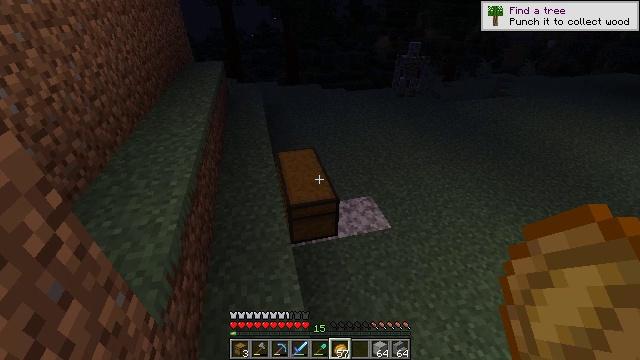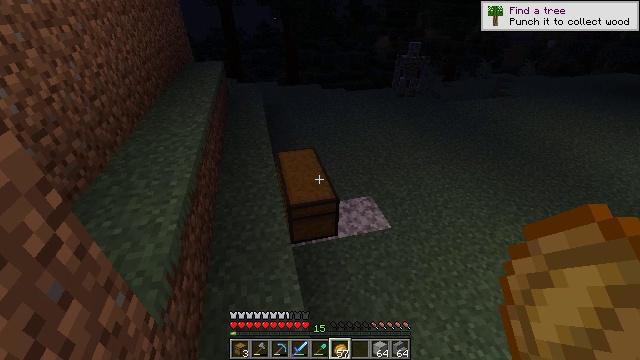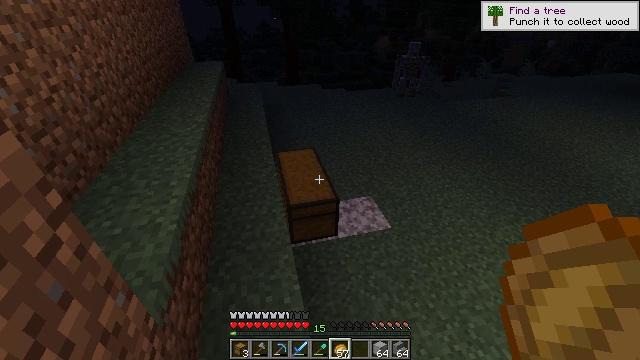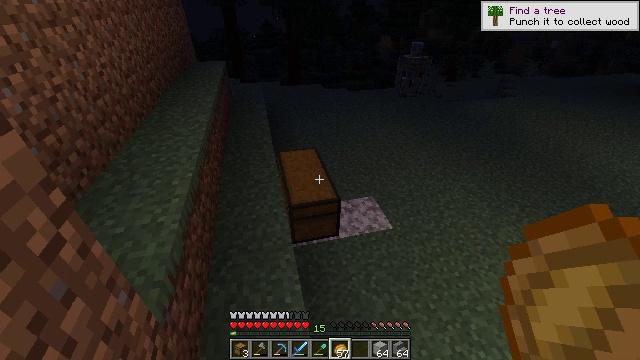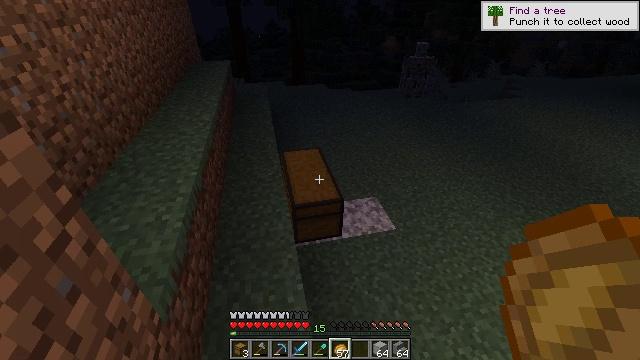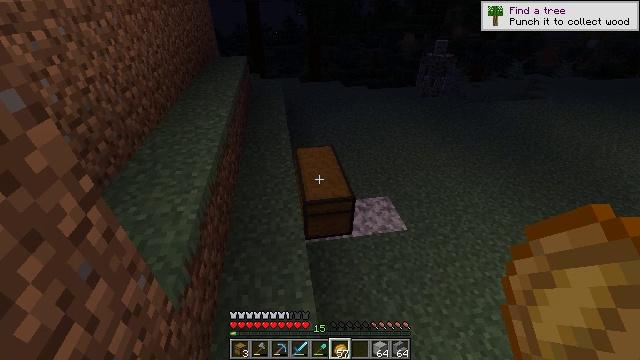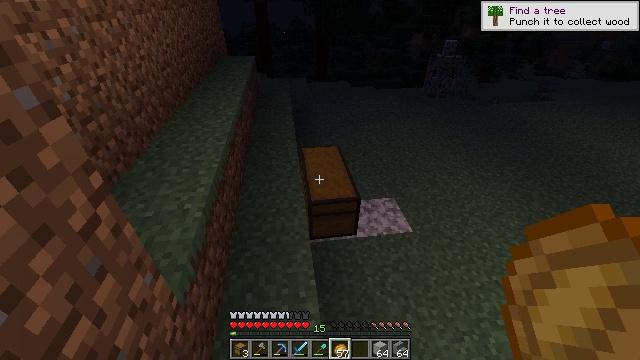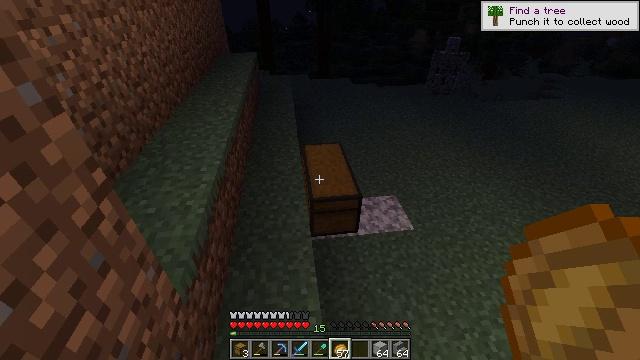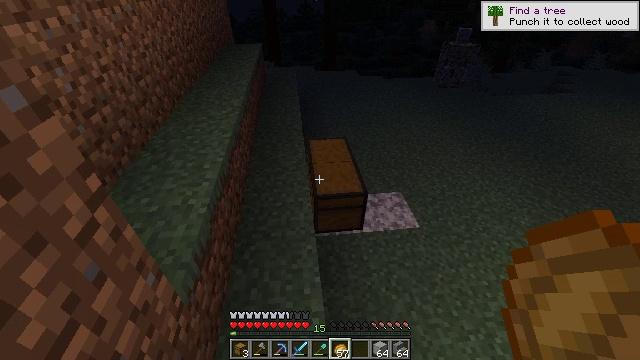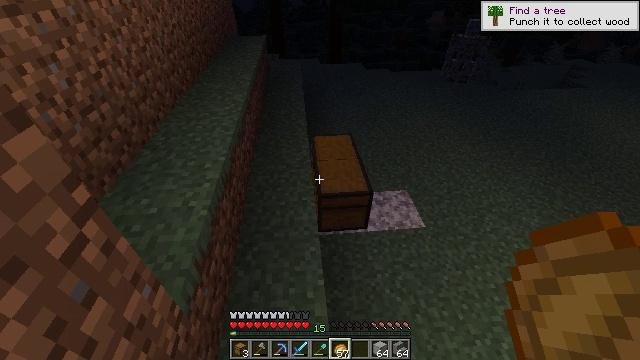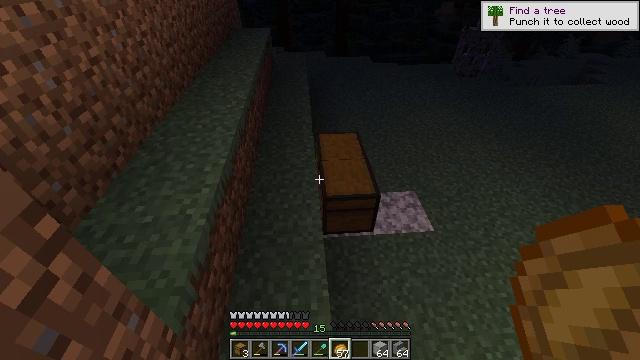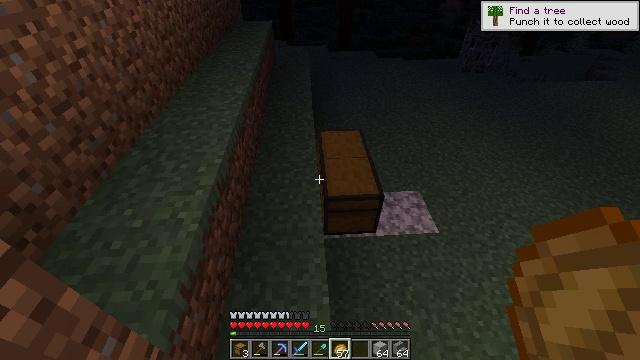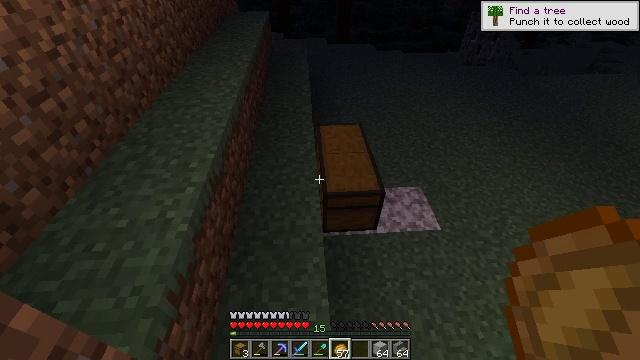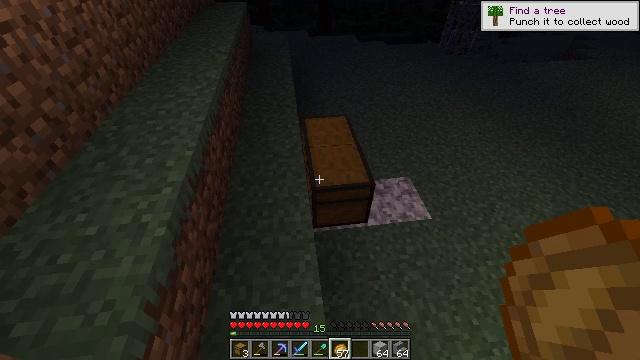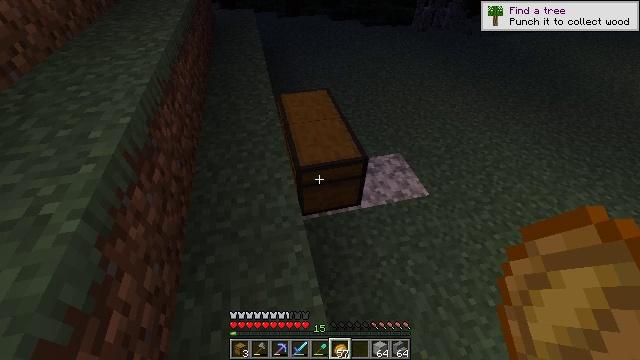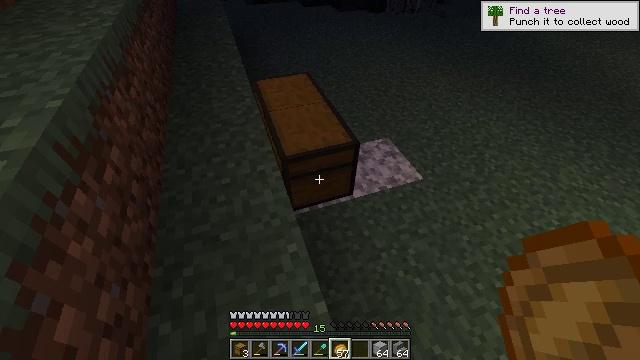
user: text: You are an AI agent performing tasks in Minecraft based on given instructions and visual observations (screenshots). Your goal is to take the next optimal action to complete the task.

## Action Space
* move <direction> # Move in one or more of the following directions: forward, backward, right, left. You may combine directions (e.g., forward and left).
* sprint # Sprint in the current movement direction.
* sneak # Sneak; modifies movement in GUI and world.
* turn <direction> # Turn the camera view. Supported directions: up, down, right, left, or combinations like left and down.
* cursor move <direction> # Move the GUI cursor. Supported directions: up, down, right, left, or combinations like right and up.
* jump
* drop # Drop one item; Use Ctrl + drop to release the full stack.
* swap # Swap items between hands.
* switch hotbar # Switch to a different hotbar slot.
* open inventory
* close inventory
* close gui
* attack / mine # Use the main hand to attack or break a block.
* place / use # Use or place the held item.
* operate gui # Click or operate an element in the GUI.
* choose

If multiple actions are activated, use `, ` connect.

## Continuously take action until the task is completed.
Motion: motion action
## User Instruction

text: Remove a baked potato from the inventory.
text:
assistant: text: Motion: no_op
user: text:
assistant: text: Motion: no_op
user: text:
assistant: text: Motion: no_op
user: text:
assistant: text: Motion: no_op
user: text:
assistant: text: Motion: turn left
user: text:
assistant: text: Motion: turn left
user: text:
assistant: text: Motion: no_op
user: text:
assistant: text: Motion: move forward, turn left and down
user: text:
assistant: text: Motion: move forward, turn left and down
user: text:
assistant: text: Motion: move forward, turn left and down
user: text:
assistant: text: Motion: move forward
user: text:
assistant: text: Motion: move forward and move left, turn down
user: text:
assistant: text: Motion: move forward and move left, turn right and down
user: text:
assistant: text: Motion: move forward and move left, turn right and down
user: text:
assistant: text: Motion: move forward and move left, turn right and down
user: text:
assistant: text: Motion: move forward and move left, turn right
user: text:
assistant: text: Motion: move forward
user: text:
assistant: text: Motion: move forward
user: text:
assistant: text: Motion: turn up
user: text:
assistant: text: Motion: turn left
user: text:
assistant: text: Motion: no_op
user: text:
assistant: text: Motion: no_op
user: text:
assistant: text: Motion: use / place
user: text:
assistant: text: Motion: use / place
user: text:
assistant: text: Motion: no_op
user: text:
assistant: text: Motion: no_op
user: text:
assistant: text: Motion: no_op
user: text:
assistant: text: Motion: no_op
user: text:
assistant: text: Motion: no_op
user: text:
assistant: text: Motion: no_op